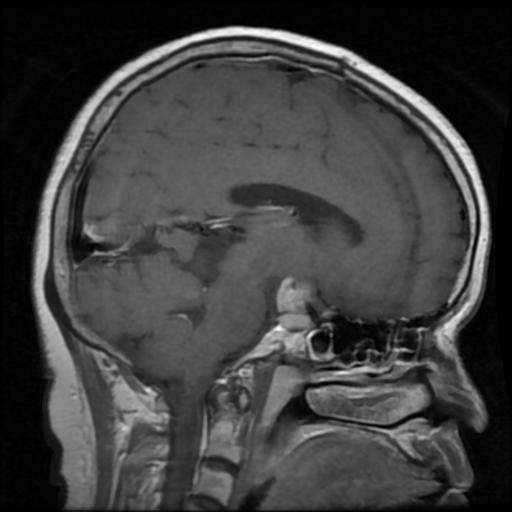
Label: pituitary